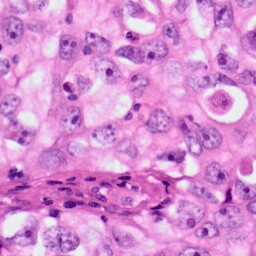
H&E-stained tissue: Lung